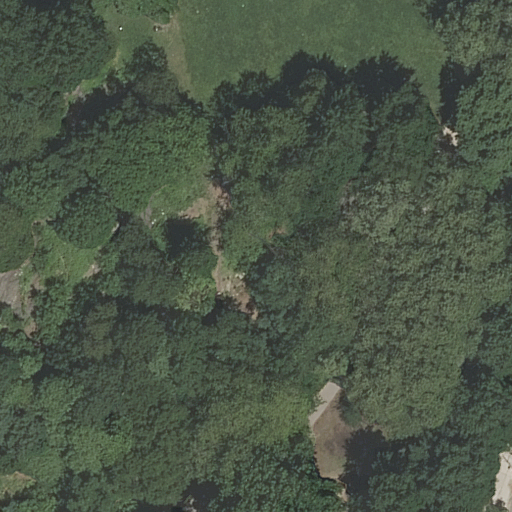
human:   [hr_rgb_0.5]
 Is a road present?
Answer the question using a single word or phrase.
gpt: yes

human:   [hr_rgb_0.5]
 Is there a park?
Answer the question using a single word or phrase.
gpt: yes

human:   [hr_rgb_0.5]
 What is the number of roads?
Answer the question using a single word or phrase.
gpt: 1

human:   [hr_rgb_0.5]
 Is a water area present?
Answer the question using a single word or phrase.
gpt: no

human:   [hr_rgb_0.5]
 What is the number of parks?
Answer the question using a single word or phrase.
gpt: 1

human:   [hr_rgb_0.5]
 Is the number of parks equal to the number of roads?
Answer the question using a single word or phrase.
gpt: yes

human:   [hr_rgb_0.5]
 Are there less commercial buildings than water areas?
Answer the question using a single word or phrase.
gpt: no

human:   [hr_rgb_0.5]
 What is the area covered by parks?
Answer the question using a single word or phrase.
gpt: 10610m2

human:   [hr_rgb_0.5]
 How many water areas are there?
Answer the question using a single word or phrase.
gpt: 0

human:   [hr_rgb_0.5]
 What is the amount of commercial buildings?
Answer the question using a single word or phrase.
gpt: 0

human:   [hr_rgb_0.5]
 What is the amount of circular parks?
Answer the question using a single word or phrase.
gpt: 0

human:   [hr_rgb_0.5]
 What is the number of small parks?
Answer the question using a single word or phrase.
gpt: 0

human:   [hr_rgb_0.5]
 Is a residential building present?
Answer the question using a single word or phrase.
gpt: no

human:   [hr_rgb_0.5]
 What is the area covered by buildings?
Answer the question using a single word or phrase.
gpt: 0m2

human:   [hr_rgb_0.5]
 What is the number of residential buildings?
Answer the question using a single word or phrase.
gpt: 0

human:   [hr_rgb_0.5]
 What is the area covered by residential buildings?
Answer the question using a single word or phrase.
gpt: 0m2

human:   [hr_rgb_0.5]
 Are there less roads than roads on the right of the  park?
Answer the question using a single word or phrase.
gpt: no

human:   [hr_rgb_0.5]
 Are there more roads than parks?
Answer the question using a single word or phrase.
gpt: no

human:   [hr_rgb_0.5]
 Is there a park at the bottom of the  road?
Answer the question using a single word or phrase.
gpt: no

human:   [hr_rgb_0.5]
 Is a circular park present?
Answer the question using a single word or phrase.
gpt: no

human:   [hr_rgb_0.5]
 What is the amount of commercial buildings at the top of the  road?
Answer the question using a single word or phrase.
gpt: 0

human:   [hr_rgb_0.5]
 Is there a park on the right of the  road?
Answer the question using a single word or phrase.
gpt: no

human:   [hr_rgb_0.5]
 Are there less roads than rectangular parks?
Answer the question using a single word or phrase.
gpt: no

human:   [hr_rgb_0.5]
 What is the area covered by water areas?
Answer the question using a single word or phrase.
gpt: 0m2

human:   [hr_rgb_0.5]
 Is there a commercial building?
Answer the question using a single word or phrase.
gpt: no

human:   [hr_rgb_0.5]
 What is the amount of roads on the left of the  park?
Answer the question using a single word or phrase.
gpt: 0

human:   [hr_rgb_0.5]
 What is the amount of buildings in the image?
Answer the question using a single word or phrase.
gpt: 0

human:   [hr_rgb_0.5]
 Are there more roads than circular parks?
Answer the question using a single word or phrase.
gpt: yes

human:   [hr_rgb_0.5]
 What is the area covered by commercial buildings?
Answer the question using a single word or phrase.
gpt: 0m2

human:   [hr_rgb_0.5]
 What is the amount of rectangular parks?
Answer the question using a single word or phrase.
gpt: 1

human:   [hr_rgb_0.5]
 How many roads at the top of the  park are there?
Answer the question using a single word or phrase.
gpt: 0

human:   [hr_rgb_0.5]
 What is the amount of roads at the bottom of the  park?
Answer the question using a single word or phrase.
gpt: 0

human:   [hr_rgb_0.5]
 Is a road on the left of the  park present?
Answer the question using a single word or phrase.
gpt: no

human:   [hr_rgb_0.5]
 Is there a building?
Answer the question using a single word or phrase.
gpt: no

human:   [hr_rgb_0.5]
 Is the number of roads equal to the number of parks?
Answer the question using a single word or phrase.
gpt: yes

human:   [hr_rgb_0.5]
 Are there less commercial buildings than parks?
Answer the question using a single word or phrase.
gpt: yes

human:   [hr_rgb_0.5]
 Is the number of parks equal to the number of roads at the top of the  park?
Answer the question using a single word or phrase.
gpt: no

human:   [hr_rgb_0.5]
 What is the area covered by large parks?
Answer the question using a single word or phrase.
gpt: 10610m2

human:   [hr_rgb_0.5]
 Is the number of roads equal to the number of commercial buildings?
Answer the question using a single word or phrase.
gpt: no

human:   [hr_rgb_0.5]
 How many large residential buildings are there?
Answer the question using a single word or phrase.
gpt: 0

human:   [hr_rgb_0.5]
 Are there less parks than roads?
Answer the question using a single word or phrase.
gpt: no

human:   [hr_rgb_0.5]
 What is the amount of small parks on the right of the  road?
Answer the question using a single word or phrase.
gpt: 0

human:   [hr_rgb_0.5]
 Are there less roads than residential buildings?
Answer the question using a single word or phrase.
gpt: no

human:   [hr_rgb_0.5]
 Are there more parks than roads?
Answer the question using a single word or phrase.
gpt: no

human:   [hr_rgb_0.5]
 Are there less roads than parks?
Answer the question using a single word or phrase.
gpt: no

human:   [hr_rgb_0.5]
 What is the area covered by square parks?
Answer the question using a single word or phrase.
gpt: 0m2

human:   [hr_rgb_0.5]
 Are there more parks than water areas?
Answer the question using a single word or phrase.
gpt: yes

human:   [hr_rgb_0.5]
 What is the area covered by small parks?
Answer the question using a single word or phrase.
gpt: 0m2

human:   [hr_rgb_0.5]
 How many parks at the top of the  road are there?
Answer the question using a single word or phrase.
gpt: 0

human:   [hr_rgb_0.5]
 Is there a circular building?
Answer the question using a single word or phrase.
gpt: no

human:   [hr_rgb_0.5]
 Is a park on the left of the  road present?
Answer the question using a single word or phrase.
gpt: no

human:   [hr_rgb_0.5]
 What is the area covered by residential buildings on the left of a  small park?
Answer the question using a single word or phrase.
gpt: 0m2

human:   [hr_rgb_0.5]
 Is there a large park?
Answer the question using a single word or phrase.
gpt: yes

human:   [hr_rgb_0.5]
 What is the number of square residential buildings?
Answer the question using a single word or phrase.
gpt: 0

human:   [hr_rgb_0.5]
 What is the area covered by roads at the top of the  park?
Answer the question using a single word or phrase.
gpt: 0m2

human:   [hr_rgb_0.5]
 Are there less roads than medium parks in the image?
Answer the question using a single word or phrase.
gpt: no

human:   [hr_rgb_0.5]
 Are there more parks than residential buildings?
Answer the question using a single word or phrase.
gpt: yes

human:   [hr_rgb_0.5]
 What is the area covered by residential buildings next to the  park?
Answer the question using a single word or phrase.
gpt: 0m2

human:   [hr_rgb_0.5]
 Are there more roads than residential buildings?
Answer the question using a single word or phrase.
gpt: yes

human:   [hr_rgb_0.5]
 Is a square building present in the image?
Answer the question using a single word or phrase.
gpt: no

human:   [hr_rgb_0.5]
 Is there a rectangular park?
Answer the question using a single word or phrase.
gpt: yes

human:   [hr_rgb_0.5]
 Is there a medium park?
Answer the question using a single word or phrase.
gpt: no

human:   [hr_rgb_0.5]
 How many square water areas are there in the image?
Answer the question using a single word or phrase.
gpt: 0

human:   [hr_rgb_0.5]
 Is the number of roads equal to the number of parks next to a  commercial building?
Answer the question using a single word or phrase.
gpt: no